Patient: sex M, age 66
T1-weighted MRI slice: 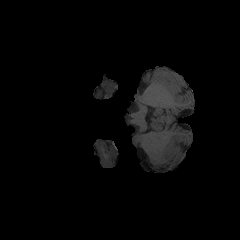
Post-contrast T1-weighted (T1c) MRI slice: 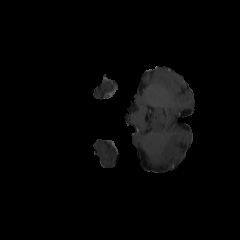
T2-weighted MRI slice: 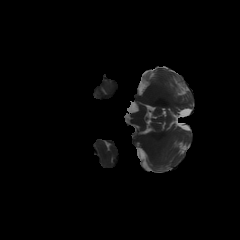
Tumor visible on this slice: no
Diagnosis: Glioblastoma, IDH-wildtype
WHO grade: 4